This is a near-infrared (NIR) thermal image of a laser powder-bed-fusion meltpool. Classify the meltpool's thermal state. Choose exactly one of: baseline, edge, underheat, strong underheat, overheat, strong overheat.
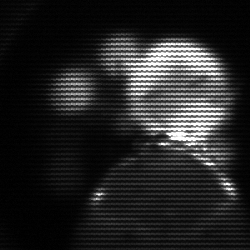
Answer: baseline